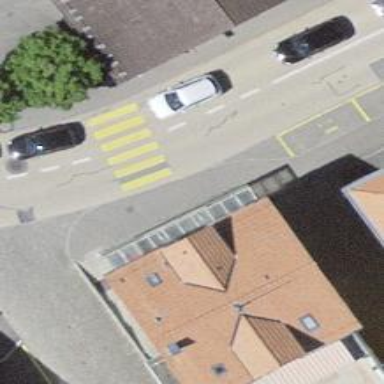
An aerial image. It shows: Zebra crossing on the road.